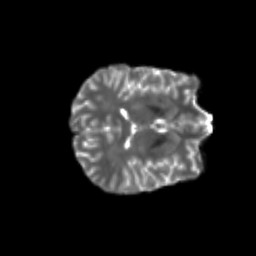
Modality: T2w
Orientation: axial
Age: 20
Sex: female
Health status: healthy
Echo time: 0.074 s